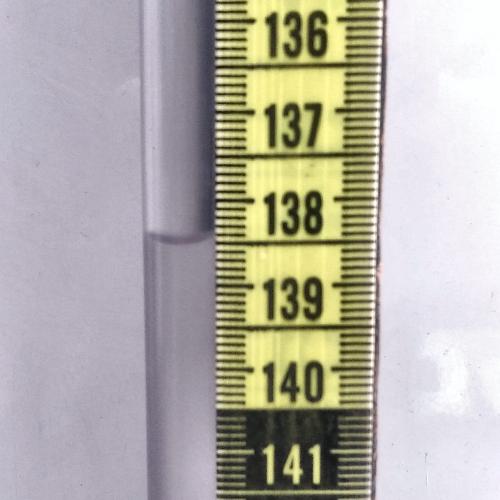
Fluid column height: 138.4 cm